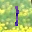
Label: 1